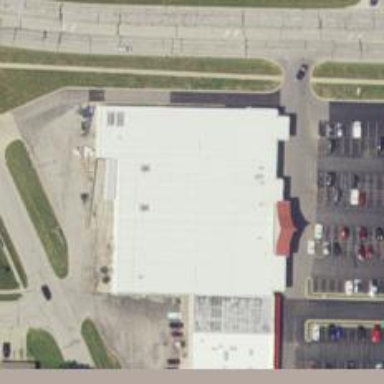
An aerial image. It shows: Supermarket.